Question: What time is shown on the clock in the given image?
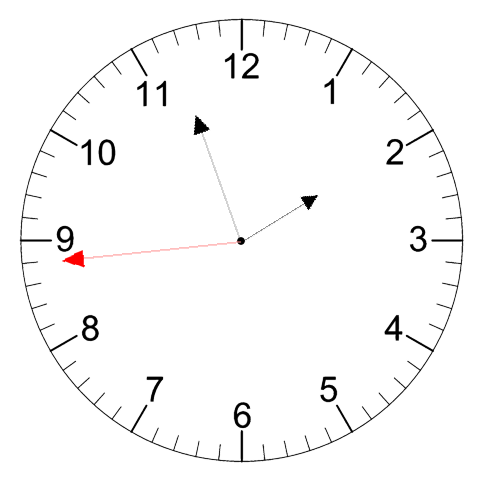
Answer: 01:56:44